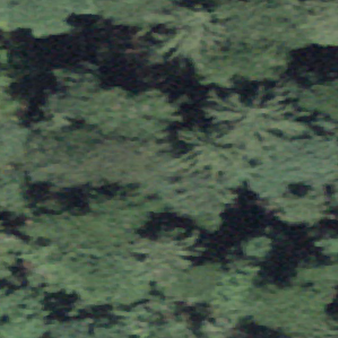
Label: other